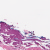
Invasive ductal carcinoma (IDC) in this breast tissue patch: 0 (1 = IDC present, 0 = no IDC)